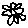
Label: flower